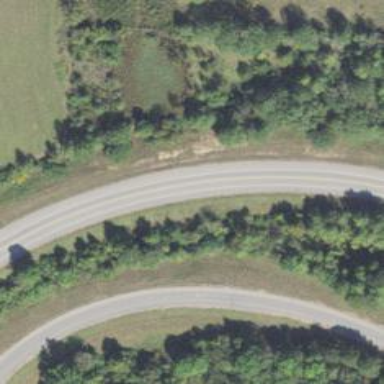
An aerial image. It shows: Primary highway.